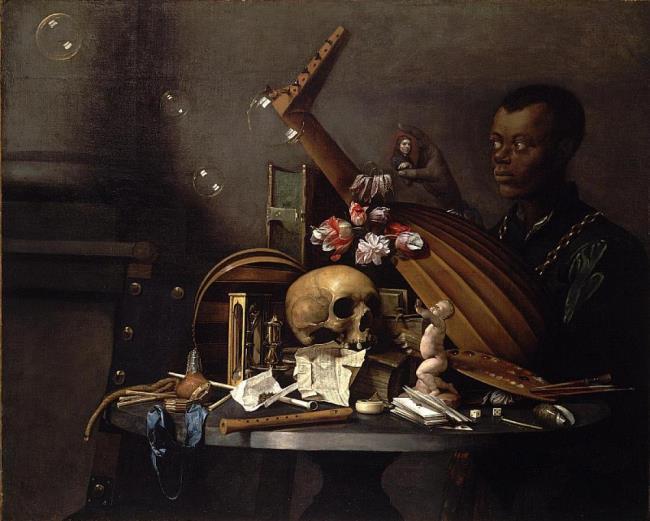
Title: Vanitas Still Life on a round table and a black boy with a portrait of the painter in his hand
Artist: Hendrick Andriessen Bron: Fred G. Meijer (1985)
Earliest date: 1640
Latest date: 1655
Genre: painting
Iconography: Pomander
Keywords: genre, vanitas (still life), skull, lute, flower, fritillaries, tulip, rose, black-veined white, butterfly, book, recorder, shell, black (general, race and ethnicity), self-portrait, painting equipment, palette, artists' brush, sculpture, sundial, watch, dice, card game (game set), hourglass, candlestick, tobacco, pomander, pipe, ribbon, slow-match, chair, blowing bubbles